Interaction volume radius: 5 \u00c5
Interaction volume height: 25 \u00c5
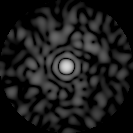
Disorder parameter: 0.8468